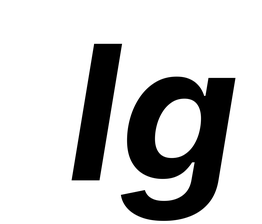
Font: Inter-Italic_Bold_Italic